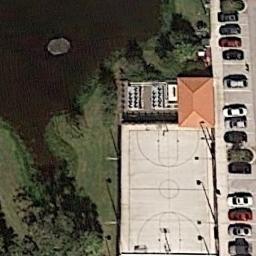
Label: basketball_court